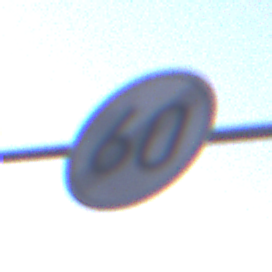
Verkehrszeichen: EndeGeschwindigkeit60
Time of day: SunriseSunset
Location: Outdoor (Nature)
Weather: Clear
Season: NotSpecified
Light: Natural